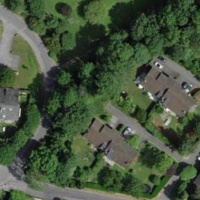
EUNIS habitat code: 55
Species observed at this site:
Neottia ovata